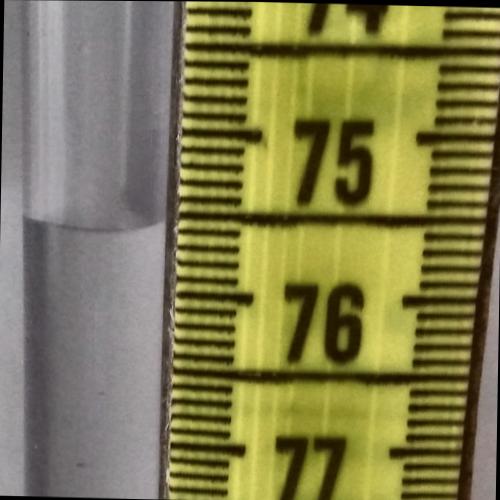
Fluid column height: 75.6 cm